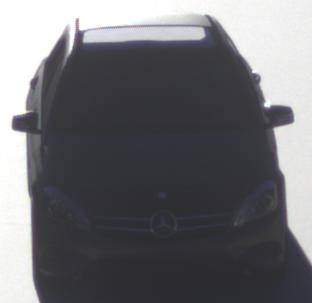
Make: Mercedes-Benz
Model: A 180
Detailed model: A-Class (176)
Model produced from: 2012/09
Model produced until: 2015/07
Doors: 5
Color: gray
Road condition: dry road
Daytime: sunrise or sunset
Contrast: high contrast